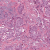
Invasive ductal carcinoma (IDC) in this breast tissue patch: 1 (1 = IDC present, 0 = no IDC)